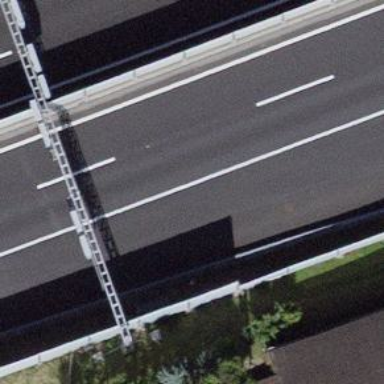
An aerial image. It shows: Motorway junction.